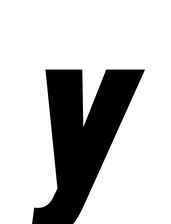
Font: Roboto-Italic_Condensed_Black_Italic